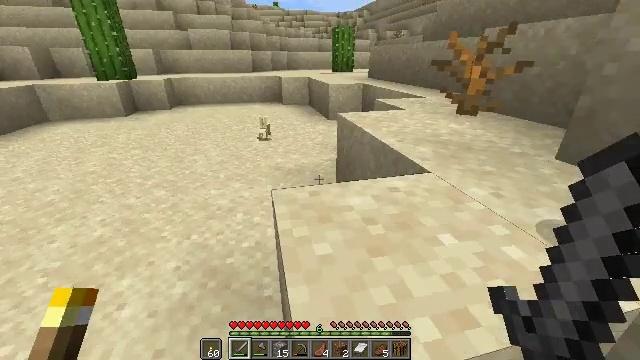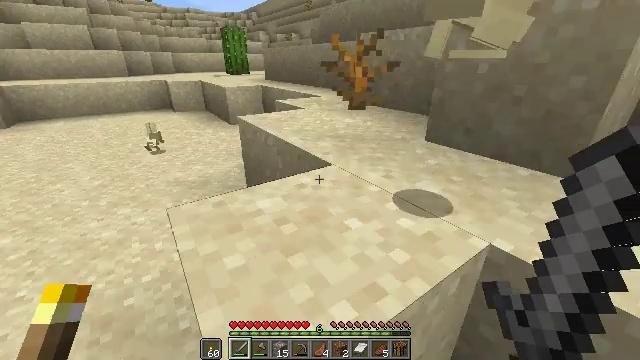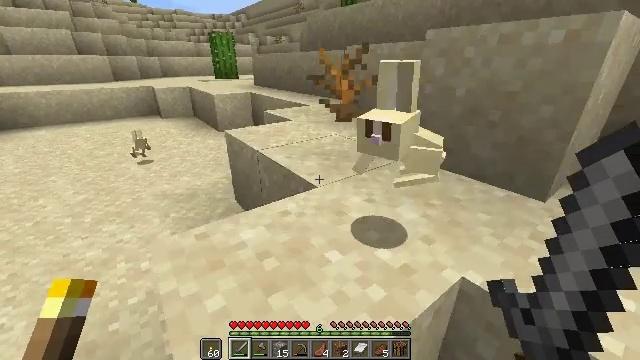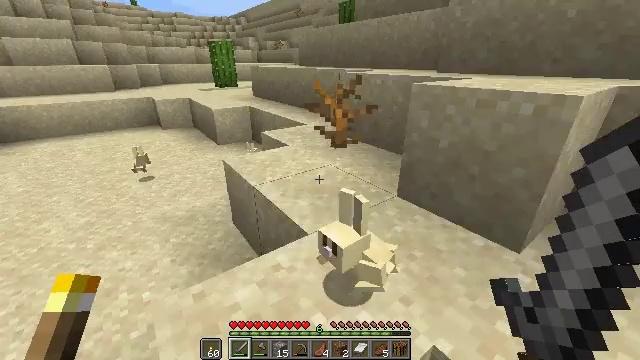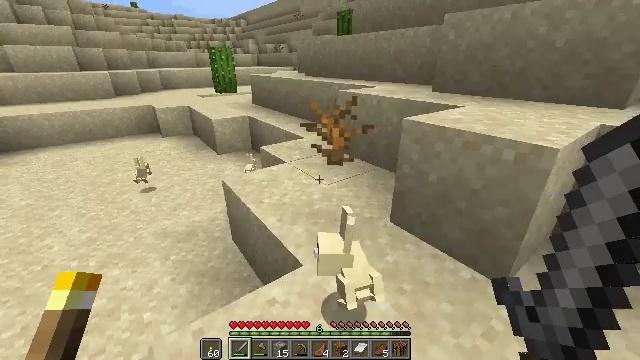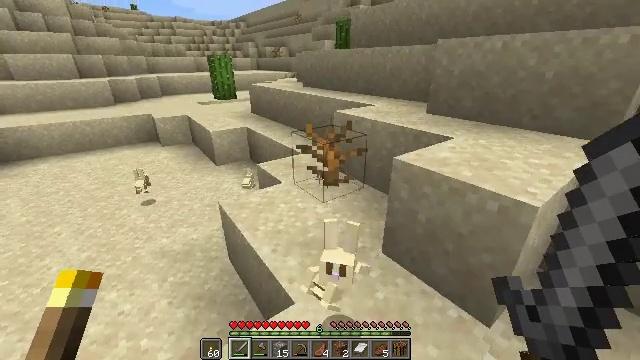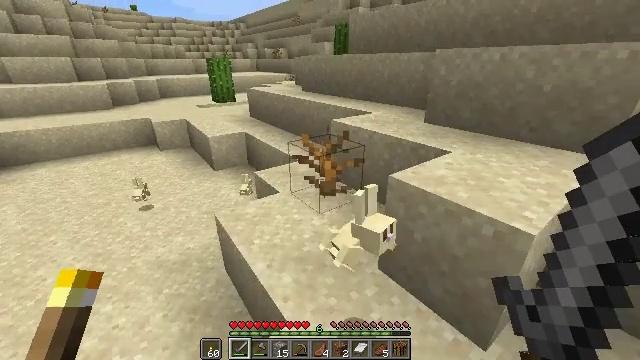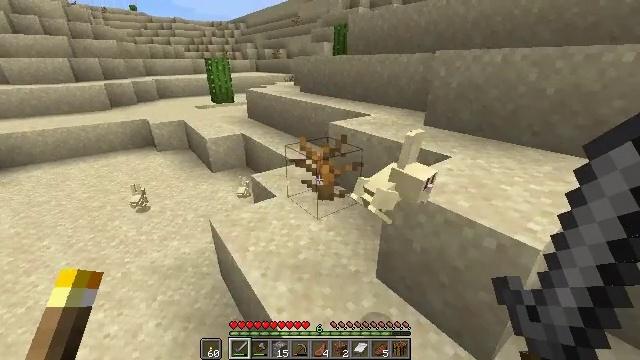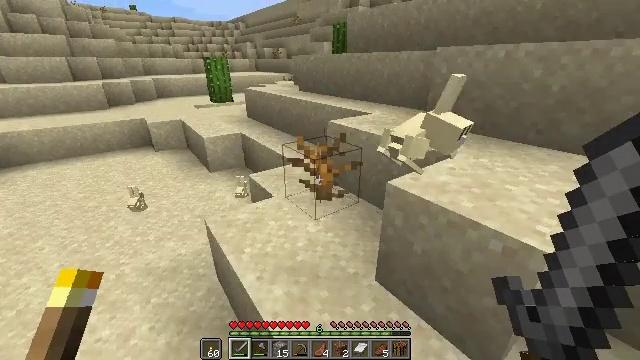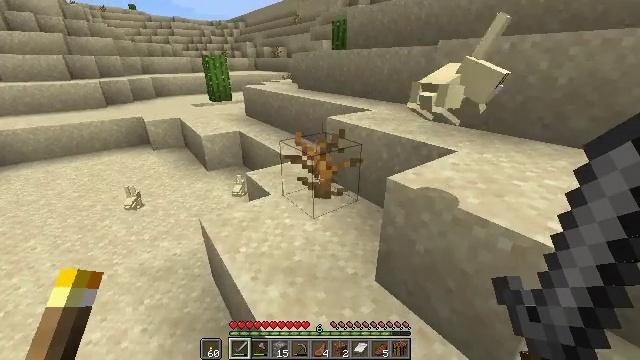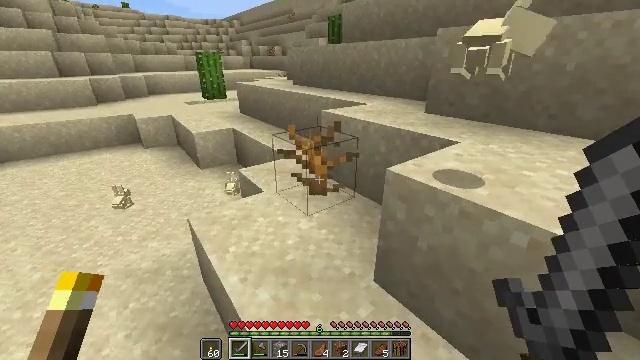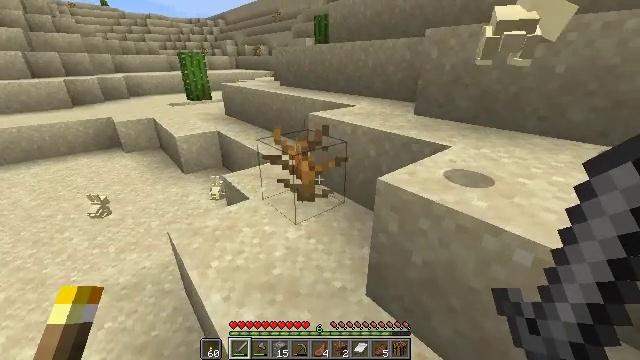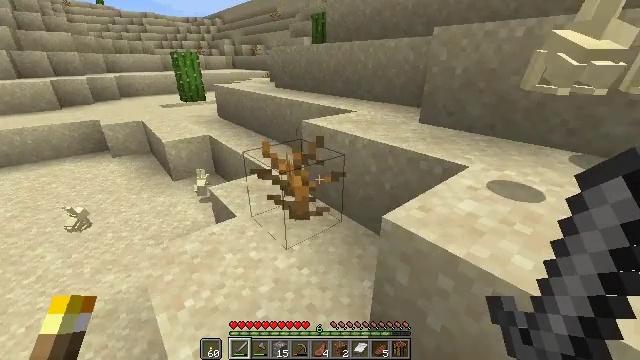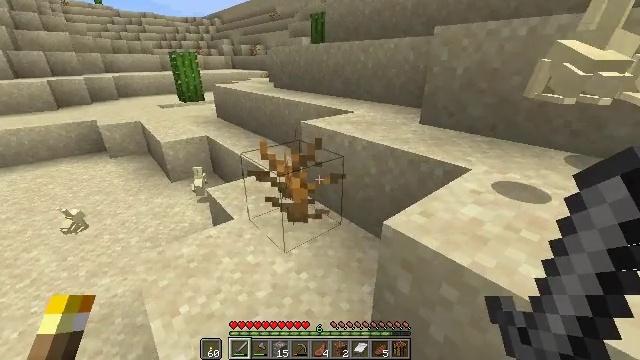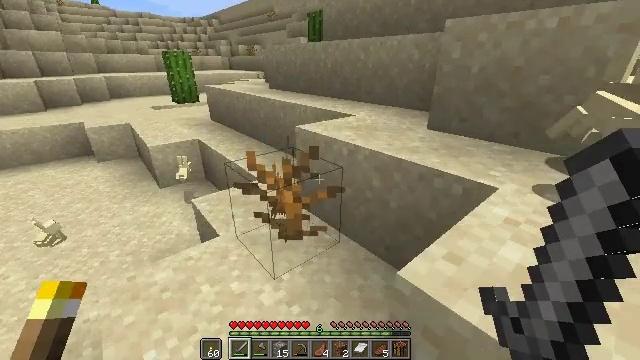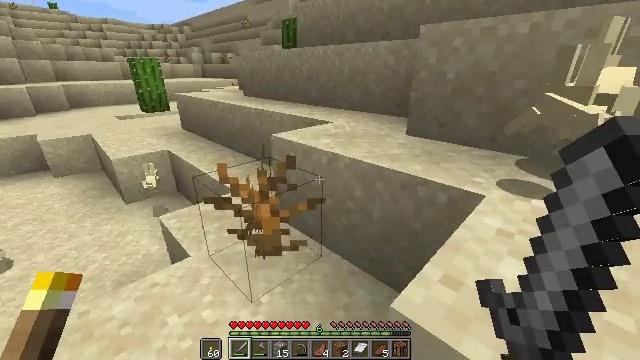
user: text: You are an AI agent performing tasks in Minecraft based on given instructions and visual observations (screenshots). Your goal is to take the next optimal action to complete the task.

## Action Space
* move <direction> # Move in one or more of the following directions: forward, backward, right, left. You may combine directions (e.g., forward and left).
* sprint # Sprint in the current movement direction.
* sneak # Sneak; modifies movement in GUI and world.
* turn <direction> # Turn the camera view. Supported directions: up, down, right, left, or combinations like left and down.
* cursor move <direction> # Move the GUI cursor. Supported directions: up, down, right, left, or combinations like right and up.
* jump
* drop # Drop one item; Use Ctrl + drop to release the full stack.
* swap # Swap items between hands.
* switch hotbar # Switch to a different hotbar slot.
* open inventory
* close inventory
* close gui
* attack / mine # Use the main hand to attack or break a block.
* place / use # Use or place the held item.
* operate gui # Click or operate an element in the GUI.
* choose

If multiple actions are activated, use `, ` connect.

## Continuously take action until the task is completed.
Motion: motion action
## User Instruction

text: Kill the rabbit.
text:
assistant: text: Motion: move forward, turn right
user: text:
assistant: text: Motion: move forward, turn right, jump
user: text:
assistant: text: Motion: move forward, jump
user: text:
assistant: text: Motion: move forward, jump
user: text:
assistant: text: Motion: move forward, jump
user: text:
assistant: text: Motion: move forward, jump
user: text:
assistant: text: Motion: move forward, jump
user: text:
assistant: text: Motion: move forward, jump
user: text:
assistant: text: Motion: move forward
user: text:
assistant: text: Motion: move forward
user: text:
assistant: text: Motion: move forward, turn right
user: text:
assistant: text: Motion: move forward
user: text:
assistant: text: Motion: move forward
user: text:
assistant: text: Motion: move forward
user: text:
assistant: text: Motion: move forward, turn right and up
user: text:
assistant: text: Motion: move forward, turn right and up
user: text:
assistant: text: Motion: move forward, turn right and up
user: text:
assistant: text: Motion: move forward, turn right and up
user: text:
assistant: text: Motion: move forward, turn right and up
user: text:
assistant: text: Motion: move forward, turn right
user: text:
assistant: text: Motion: move forward, turn right
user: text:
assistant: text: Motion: move forward, turn right, jump
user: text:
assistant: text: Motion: move forward, turn right, jump
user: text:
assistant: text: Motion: move forward, jump
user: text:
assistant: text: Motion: move forward, jump
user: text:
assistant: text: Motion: move forward, turn up
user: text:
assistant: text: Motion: move forward
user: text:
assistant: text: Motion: move forward, turn up
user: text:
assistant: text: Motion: move forward, turn up
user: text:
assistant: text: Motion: move forward